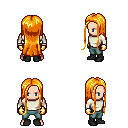
a pixel art fantasy rpg character, male body template, human, light skin, white long-sleeve shirt, teal pants, light blonde extra-long hairstyle, gold gloves, black shoes, four views (front, back, left, right), 2x2 character sprite sheet, small pixel art, hard edges, no anti-aliasing